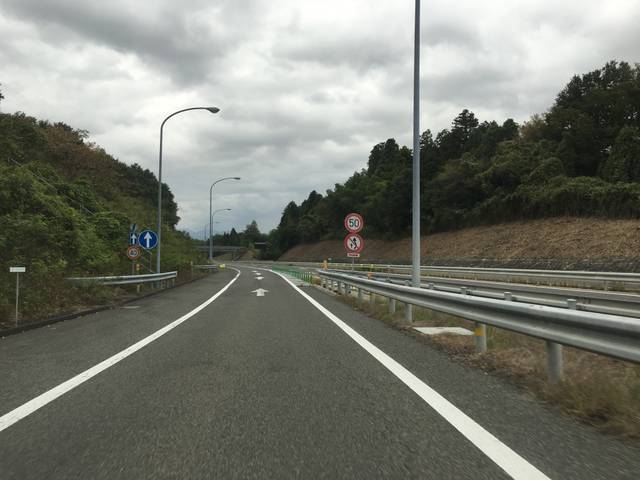
Region: Japan
Coordinates: 37.443, 140.439